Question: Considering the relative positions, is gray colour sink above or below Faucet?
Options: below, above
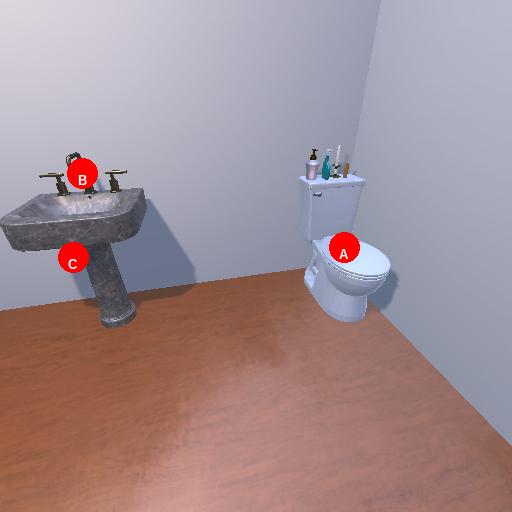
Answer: below